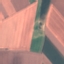
Land use / land cover class: AnnualCrop